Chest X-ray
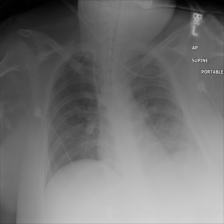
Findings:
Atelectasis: negative
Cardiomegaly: negative
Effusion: negative
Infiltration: negative
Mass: negative
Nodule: negative
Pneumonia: negative
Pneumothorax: negative
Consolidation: negative
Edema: negative
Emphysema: negative
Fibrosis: negative
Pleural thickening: negative
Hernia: negative